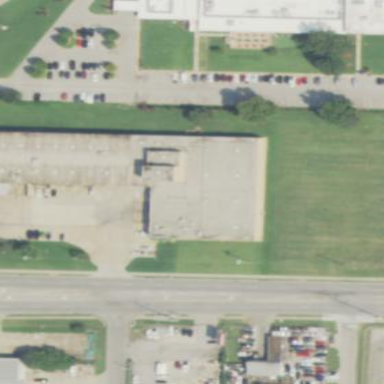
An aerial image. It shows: Commercial building.